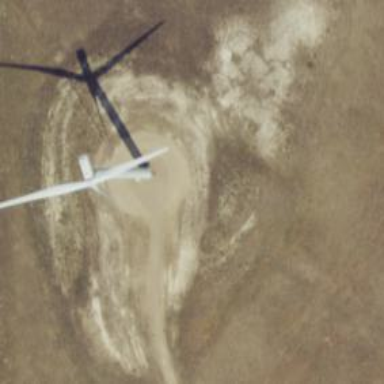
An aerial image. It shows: Wind generator powered by wind turbine.